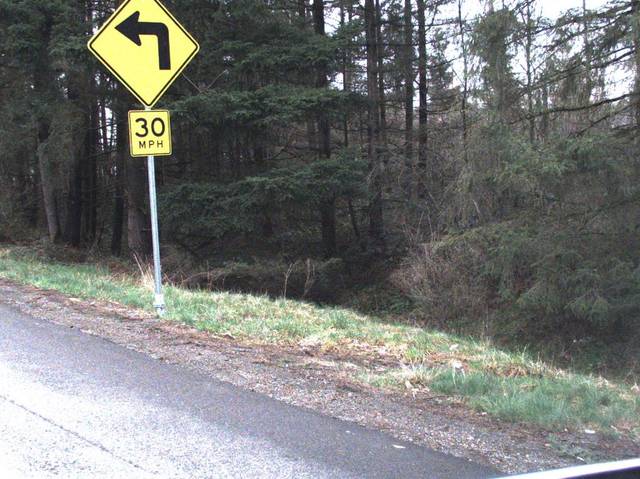
Region: United States
Coordinates: 47.29, -122.314